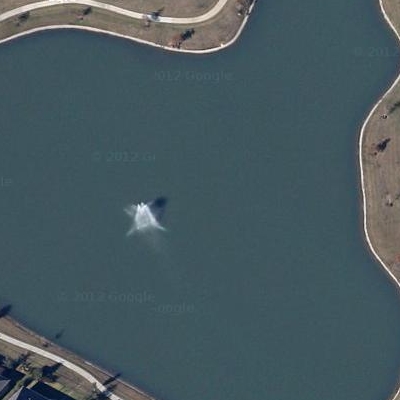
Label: RiverLake